Aerial crown-view tile of a tropical tree (Barro Colorado Island, Panama), acquired 20250217:
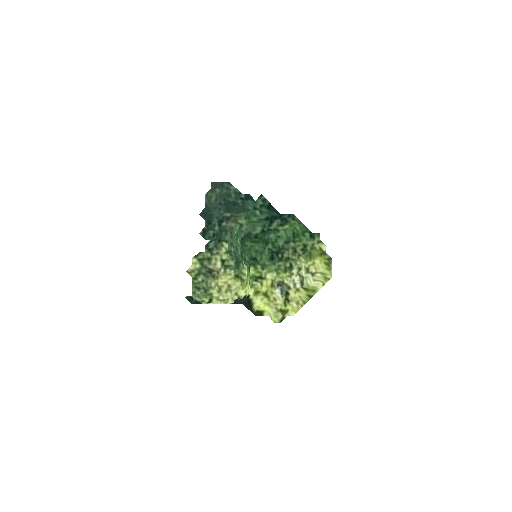
Species: Nectandra lineata
GBIF accepted scientific name: Nectandra lineata
Crown area: 19.266 m²